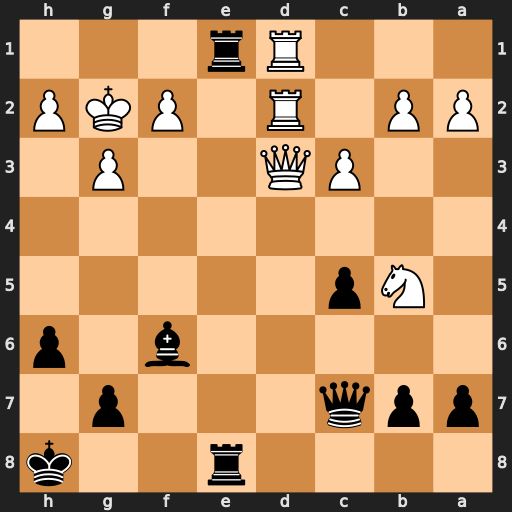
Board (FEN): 4r2k/ppq3p1/5b1p/1Np5/8/2PQ2P1/PP1R1PKP/3Rr3
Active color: b
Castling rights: -
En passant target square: -
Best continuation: Qc6+ Kh3 R1e5